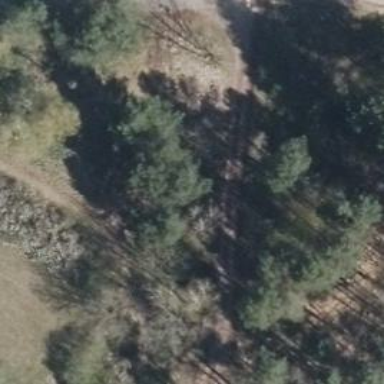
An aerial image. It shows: Abandoned railway track with grade3 sand surface.